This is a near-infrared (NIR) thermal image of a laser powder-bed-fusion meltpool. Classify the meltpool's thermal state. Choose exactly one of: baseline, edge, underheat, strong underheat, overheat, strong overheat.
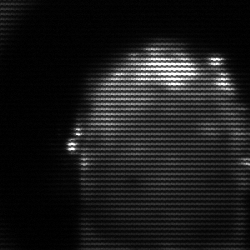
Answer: baseline